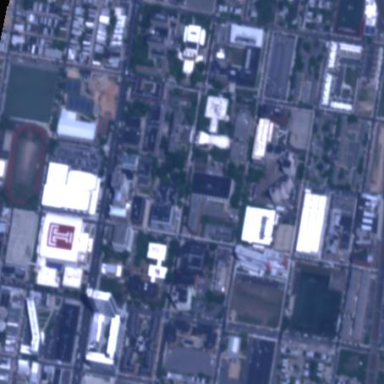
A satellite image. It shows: University.